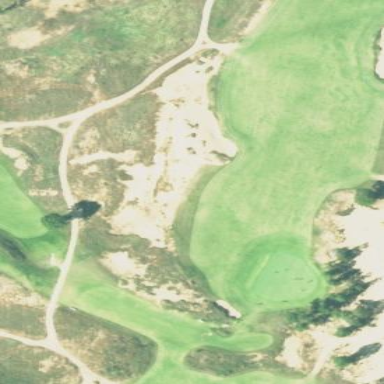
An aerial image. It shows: Sandy area is golf bunker.